Question: Does anyone have any tips on how to fix the below problem of the labels and text-areas being so unsymmetric? What's the best way to structure a form like this?
I was thinking of having one div floating left (with the labels) and another div with the text areas floating right, but I didn't quite manage to structure it correctly.

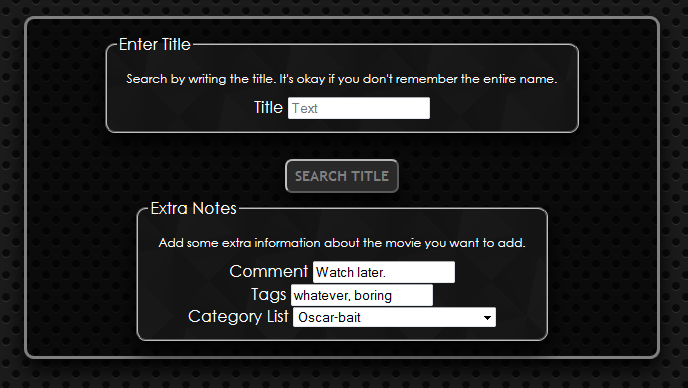
Answer: It was your idea, I just wrote it...
<URL>
# Fiddle
'''
<div>
<div class="left">
<span>Comment</span>
<span>Tags</span>
<span>Category List</span>
</div>
<div class="right">
<input type="text" />
<input type="text" />
<select></select>
</div>
</div>
'''
'''
body { background: #222; color: white; }
.left, .right { width: 50%; float: left; }
.left { text-align: right; }
.right { text-align: left; }
span, input, select { display: block; padding: 5px; margin: 5px; }
span { font-family: sans-serif; line-height: 20px; font-weight: bold; }
input { width: 200px; height: 30px; box-sizing:border-box; }
select { width: 200px; height: 30px; box-sizing:border-box; }
'''